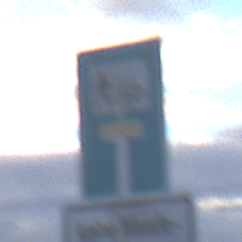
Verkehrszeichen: SackgasseRadverkehrFussgaengerDurchlaessig
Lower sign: HinweisGeaenderteVorfahrtVerkehrsfuehrungVerkehrsregelung3
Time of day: SunriseSunset
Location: Outdoor (Suburban)
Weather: PartlyCloudy
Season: NotSpecified
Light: Natural